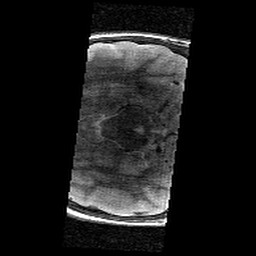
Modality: T2w
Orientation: axial
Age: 13
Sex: male
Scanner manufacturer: siemens
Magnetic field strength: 3 T
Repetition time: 8.46 s
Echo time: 0.067 s